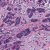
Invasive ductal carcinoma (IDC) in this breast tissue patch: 1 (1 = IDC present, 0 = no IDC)